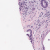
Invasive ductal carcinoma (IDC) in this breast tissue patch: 0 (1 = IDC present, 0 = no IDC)